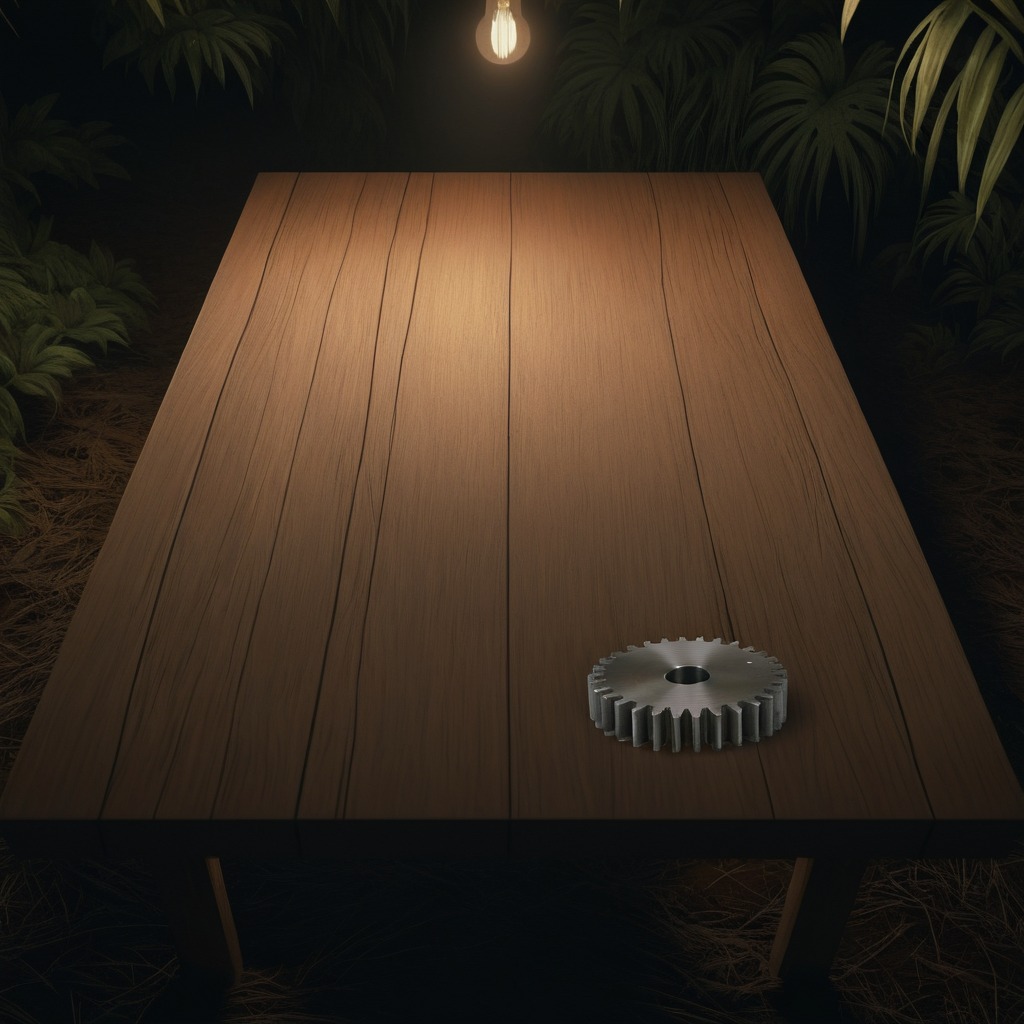
A steel gear with teeth is lying on the wooden table.